Question: Example data:
'''
df <- structure(
list(
group = c(1, 1, 1, 1, 1, 1, 1, 1, 1, 1, 1, 1, 1, 1, 1, 1, 1, 1, 1, 1, 1, 1, 1, 1, 1, 1, 1, 1, 1, 1, 1, 1, 1, 1, 1, 1, 1, 1, 1, 1, 1, 1, 1, 1, 1, 1, 1, 1, 1, 1, 1, 1, 1, 1, 1, 1, 1, 1, 1, 1, 1, 1, 1, 1, 1, 1, 1, 1, 1, 1, 1, 1, 1, 1, 1, 1, 1, 1, 1, 1, 1, 1, 1, 1, 1, 1, 1, 1, 1, 1, 1, 1, 1, 1, 1, 1, 1, 1, 1, 1, 1, 1, 1, 1, 1, 1, 1, 1, 1, 1, 1, 1, 1, 1, 1, 1, 1, 1, 1, 1, 1, 1, 1, 1, 1, 1, 1, 1, 1, 1, 1, 1, 1, 1, 1, 1, 1, 1, 1, 1, 1, 1, 1, 1, 1, 1, 1, 1, 1, 1, 1, 1, 1, 1, 1, 2, 2, 2, 2, 3, 4, 5, 5, 5, 5, 5, 5, 5, 5, 5, 5, 5, 5, 5, 5, 5, 5, 5, 5, 5, 5, 5, 5, 5, 5, 5, 5, 5, 5, 5, 5, 5, 5, 5, 5, 5, 5, 5, 5, 5, 5, 5, 5, 5, 5, 5, 5, 5, 5, 5, 5, 5, 5, 5, 5, 5, 5, 5, 5, 5, 5, 5, 5, 5, 5, 5, 5, 5, 5, 5, 5, 5, 5, 5, 5, 5, 5, 5, 5, 5, 5, 5, 5, 5, 5, 5, 5, 5, 5, 5, 5, 5, 5, 5, 5, 5, 5, 5, 5, 5, 5, 5, 5, 5, 5, 5, 5, 5, 5, 5, 5, 5, 5, 5, 5, 5, 5, 5, 5, 5, 5, 5, 5, 5, 5, 5, 5, 5, 5, 5, 5, 5, 5, 5, 5, 5, 5, 5, 5, 5, 5, 5, 5, 5, 5, 5, 5, 5, 5, 5, 5, 5, 5, 5, 5, 5, 5, 5, 5, 5, 5, 5, 5, 5, 5, 5, 5, 5, 5, 5, 5, 5, 5, 5, 5, 5, 5, 5, 5, 5, 5, 5, 5, 5, 5, 5, 5, 5, 5, 5, 5, 5, 5, 5, 5, 5, 5, 5, 5, 5, 5, 5, 5, 5, 5, 5, 5, 5, 5, 5, 5, 5, 5, 5, 5, 5, 5, 5, 5, 5, 5, 5, 5, 5, 5, 5, 5, 5, 5, 5, 5, 5, 5, 5, 5, 5, 5, 5, 5, 5, 5, 5, 5, 5, 5, 5, 5, 5, 5, 5, 5, 5, 5, 5, 5, 5, 5, 5, 5, 5, 5, 5, 5, 5, 5, 5, 5, 5, 5, 5, 5, 5, 5, 5, 5, 5, 5, 5, 5, 5, 5, 5, 5, 5, 5, 5, 5, 5, 5, 5, 5, 5, 5, 5, 5, 5, 5, 5, 5, 5, 5, 5, 5, 5, 5, 5, 5, 5, 5, 5, 5, 5, 5, 5, 5, 5, 5, 5, 5, 5, 5, 5, 5, 5, 5, 5, 5, 5, 5, 5, 5, 5, 5, 5, 5, 5, 5, 5, 5, 5, 5, 5, 5, 5, 5, 5, 5, 5, 5, 5, 5, 5, 5, 5, 5, 5, 5, 5, 5, 5, 5, 5, 5, 5, 5, 5, 5, 5, 5, 5, 5, 5, 5, 5, 5, 5, 5, 5, 5, 5, 5, 5, 5, 5, 5, 5, 5, 5, 5, 5, 5, 5, 5, 5, 5, 5, 5, 5, 5, 5, 5, 5, 5, 5, 5, 5, 5, 5, 5, 5, 5, 5, 5, 5, 5, 5, 5, 5, 5, 5, 5, 5, 5, 5, 5, 5, 5, 5, 5, 5, 5, 5, 5, 5, 5, 5, 5, 5, 5, 5, 5, 5, 5, 5, 5, 5, 5, 5, 5, 5, 5, 5, 5, 5, 5, 5, 5, 5, 5, 5, 5, 5, 5, 5, 5, 5, 5, 5, 5, 5, 5, 5, 5, 5, 5, 5, 5, 5, 5, 5, 5, 5, 5, 5, 5, 5, 5, 5, 5, 5, 5, 5, 5, 5, 5, 5, 5, 5, 5, 5, 5, 5, 5, 5, 5, 5, 5, 5, 5, 5, 5, 5, 5, 5, 5, 5, 5, 5, 5, 5, 5, 5, 5, 5, 5, 5, 5, 5, 5, 5, 5, 5, 5, 5, 5, 5, 5, 5, 5, 5, 5, 5, 5, 5, 5, 5, 5, 5, 5, 5, 5, 5, 5, 5, 5, 5, 5, 5, 5, 5, 5, 5, 5, 5, 5, 5, 5, 5, 5, 5, 5, 5, 5, 5, 5, 5, 5, 5, 5, 5, 5, 5, 5, 5, 5, 5, 5, 5, 5, 5, 5, 5, 5, 5, 5, 5, 5, 5, 5, 5, 5, 5, 5, 5, 5, 5, 5, 5, 5, 5, 5, 5, 5, 5, 5, 5, 5, 5, 5, 5, 5, 5, 5, 5, 5, 5, 5, 5, 5, 5, 5, 5, 5, 5, 5, 5, 5, 5, 5, 5, 5, 5, 5, 5, 5, 5, 5, 5, 5, 5, 5, 5, 5, 5, 5, 5, 5, 5, 5, 5, 5, 5, 5, 5, 5, 5, 5, 5, 5, 5, 5, 5, 5, 5, 5, 5, 5, 5, 5, 5, 5, 5, 5, 5, 5, 5, 5, 5, 5, 5, 5, 5, 5, 5, 5, 5, 5, 6, 7, 7, 7, 8, 9, 9, 9, 9, 9, 9, 9, 9, 9, 9, 9, 9, 9, 9, 9, 9, 10, 10, 10, 10, 10, 10, 10, 10, 10, 10, 11, 11, 11, 11, 11, 11, 11, 11, 11, 11, 11, 11, 11, 11, 11, 11, 11, 11, 11, 11, 11, 11, 11, 11, 11, 11, 11, 11, 11, 11, 11, 11, 11, 11, 11, 11, 11, 11, 11, 11, 11, 11, 11, 11, 11, 11, 11, 11, 11, 11, 11, 11, 11, 11, 11, 11, 11, 11, 11, 11, 11, 11, 11, 11, 11, 11, 11, 11, 11, 11, 11, 11, 11, 11, 11, 11, 11, 11, 11, 11, 11, 11, 11, 11, 11, 11, 11, 11, 11, 11, 11, 11, 11, 11, 11, 11, 11, 11, 11, 11, 11, 11, 11, 11, 11, 11, 11, 11, 11, 11, 11, 11),
val = c(0, 0, 0, 0, 0, 0, 0, 0, 0, 0, 0, 0, 0, 0, 0, 0, 0, 0, 0, 0, 0, 0, 0, 0, 0, 0, 0, 0, 0, 0, 0, 0, 0, 0, 0, 0, 0, 0, 0, 0, 0, 0, 0, 0, 0, 0, 0, 0, 0, 0, 0, 0, 0, 0, 0, 0, 0, 0, 0, 0, 0, 0, 0, 0, 0, 0, 0, 0, 0, 0, 0, 0, 0, 0, 0, 0, 0, 0, 0, 0, 0, 0, 0, 0, 0, 0, 0, 0, 0, 0, 0, 0, 0, 0, 0, 0, 0, 0, 0, 0, 0, 0, 0, 0, 0, 0, 0, 0, 0, 0, 0, 0, 0, 0, 0, 0, 0, 0, 0, 0, 0, 0, 0, 0, 0, 0, 0, 0, 0, 0, 0, 0, 0, 0, 0, 0, 0, 0, 0, 0, 0, 0, 0, 0, 0, 0, 0, 0, 0, 0, 0, 0, 0, 0, 0, 0.000141111115226522, 0, 0, 0, 0.00127000000793487, 0.00070555554702878, 0.000141111115226522, 0, 0, 0, 0, 0, 0, 0, 0, 0, 0, 0, 0, 0, 0, 0, 0, 0, 0, 0, 0, 0, 0, 0, 0, 0, 0, 0, 0, 0, 0, 0, 0, 0, 0, 0, 0, 0, 0, 0, 0, 0, 0, 0, 0, 0, 0, 0, 0, 0, 0, 0, 0, 0, 0, 0, 0, 0, 0, 0, 0, 0, 0, 0, 0, 0, 0, 0, 0, 0, 0, 0, 0, 0, 0, 0, 0, 0, 0, 0, 0, 0, 0, 0, 0, 0, 0, 0, 0, 0, 0, 0, 0, 0, 0, 0, 0, 0, 0, 0, 0, 0, 0, 0, 0, 0, 0, 0, 0, 0, 0, 0, 0, 0, 0, 0, 0, 0, 0, 0, 0, 0, 0, 0, 0, 0, 0, 0, 0, 0, 0, 0, 0, 0, 0, 0, 0, 0, 0, 0, 0, 0, 0, 0, 0, 0, 0, 0, 0, 0, 0, 0, 0, 0, 0, 0, 0, 0, 0, 0, 0, 0, 0, 0, 0, 0, 0, 0, 0, 0, 0, 0, 0, 0, 0, 0, 0, 0, 0, 0, 0, 0, 0, 0, 0, 0, 0, 0, 0, 0, 0, 0, 0, 0, 0, 0, 0, 0, 0, 0, 0, 0, 0, 0, 0, 0, 0, 0, 0, 0, 0, 0, 0, 0, 0, 0, 0, 0, 0, 0, 0, 0, 0, 0, 0, 0, 0, 0, 0, 0, 0, 0, 0, 0, 0, 0, 0, 0, 0, 0, 0, 0, 0, 0, 0, 0, 0, 0, 0, 0, 0, 0, 0, 0, 0, 0, 0, 0, 0, 0, 0, 0, 0, 0, 0, 0, 0, 0, 0, 0, 0, 0, 0, 0, 0, 0, 0, 0, 0, 0, 0, 0, 0, 0, 0, 0, 0, 0, 0, 0, 0, 0, 0, 0, 0, 0, 0, 0, 0, 0, 0, 0, 0, 0, 0, 0, 0, 0, 0, 0, 0, 0, 0, 0, 0, 0, 0, 0, 0, 0, 0, 0, 0, 0, 0, 0, 0, 0, 0, 0, 0, 0, 0, 0, 0, 0, 0, 0, 0, 0, 0, 0, 0, 0, 0, 0, 0, 0, 0, 0, 0, 0, 0, 0, 0, 0, 0, 0, 0, 0, 0, 0, 0, 0, 0, 0, 0, 0, 0, 0, 0, 0, 0, 0, 0, 0, 0, 0, 0, 0, 0, 0, 0, 0, 0, 0, 0, 0, 0, 0, 0, 0, 0, 0, 0, 0, 0, 0, 0, 0, 0, 0, 0, 0, 0, 0, 0, 0, 0, 0, 0, 0, 0, 0, 0, 0, 0, 0, 0, 0, 0, 0, 0, 0, 0, 0, 0, 0, 0, 0, 0, 0, 0, 0, 0, 0, 0, 0, 0, 0, 0, 0, 0, 0, 0, 0, 0, 0, 0, 0, 0, 0, 0, 0, 0, 0, 0, 0, 0, 0, 0, 0, 0, 0, 0, 0, 0, 0, 0, 0, 0, 0, 0, 0, 0, 0, 0, 0, 0, 0, 0, 0, 0, 0, 0, 0, 0, 0, 0, 0, 0, 0, 0, 0, 0, 0, 0, 0, 0, 0, 0, 0, 0, 0, 0, 0, 0, 0, 0, 0, 0, 0, 0, 0, 0, 0, 0, 0, 0, 0, 0, 0, 0, 0, 0, 0, 0, 0, 0, 0, 0, 0, 0, 0, 0, 0, 0, 0, 0, 0, 0, 0, 0, 0, 0, 0, 0, 0, 0, 0, 0, 0, 0, 0, 0, 0, 0, 0, 0, 0, 0, 0, 0, 0, 0, 0, 0, 0, 0, 0, 0, 0, 0, 0, 0, 0, 0, 0, 0, 0, 0, 0, 0, 0, 0, 0, 0, 0, 0, 0, 0, 0, 0, 0, 0, 0, 0, 0, 0, 0, 0, 0, 0, 0, 0, 0, 0, 0, 0, 0, 0, 0, 0, 0, 0, 0, 0, 0, 0, 0, 0, 0, 0, 0, 0, 0, 0, 0, 0, 0, 0, 0, 0, 0, 0, 0, 0, 0, 0, 0, 0, 0, 0, 0, 0, 0, 0, 0, 0, 0, 0, 0, 0, 0, 0, 0, 0, 0, 0, 0, 0, 0, 0, 0, 0, 0, 0, 0, 0, 0, 0, 0, 0, 0, 0, 0, 0, 0, 0, 0, 0, 0, 0, 0, 0, 0, 0, 0, 0, 0, 0, 0, 0, 0, 0, 0, 0.00127000000793487, 0.000282222230453044, 0, 0, 0.000141111115226522, 0.000282222230453044, 0, 0, 0, 0, 0, 0, 0, 0, 0, 0, 0, 0, 0, 0, 0, 0.00070555554702878, 0, 0, 0, 0, 0, 0, 0, 0, 0, 0.000141111115226522, 0, 0, 0, 0, 0, 0, 0, 0, 0, 0, 0, 0, 0, 0, 0, 0, 0, 0, 0, 0, 0, 0, 0, 0, 0, 0, 0, 0, 0, 0, 0, 0, 0, 0, 0, 0, 0, 0, 0, 0, 0, 0, 0, 0, 0, 0, 0, 0, 0, 0, 0, 0, 0, 0, 0, 0, 0, 0, 0, 0, 0, 0, 0, 0, 0, 0, 0, 0, 0, 0, 0, 0, 0, 0, 0, 0, 0, 0, 0, 0, 0, 0, 0, 0, 0, 0, 0, 0, 0, 0, 0, 0, 0, 0, 0, 0, 0, 0, 0, 0, 0, 0, 0, 0, 0, 0, 0, 0, 0, 0, 0)
),
.Names = c("group", "val"),
row.names = c(NA, -1000L),
class = c("data.table", "data.frame"),
.internal.selfref = <pointer: 0xe4d468>
)
'''
I can plot this as a timeseries per group, like so:
'''
ggplot(df, aes(x=unlist(by(val, group, seq_along)), y=val, group=group)) +
geom_line(alpha=0.5)
'''
but I want to plot a rolling mean of the data, like so:
'''
library(zoo)
ggplot(df, aes(x=unlist(by(val, group, seq_along)),
y=rollmean(val, 48, fill=NA), group=group)) +
geom_line(alpha=0.5)
'''
But this adds upticks to the end of each line, that do not exist in the data:

The upticks at 130 and 670 do not exist in the data, nor do they exist in the rolling mean, as you can see with 'rollmean(df[group==5, val], 48, fill=NA)'. So what is causing them?
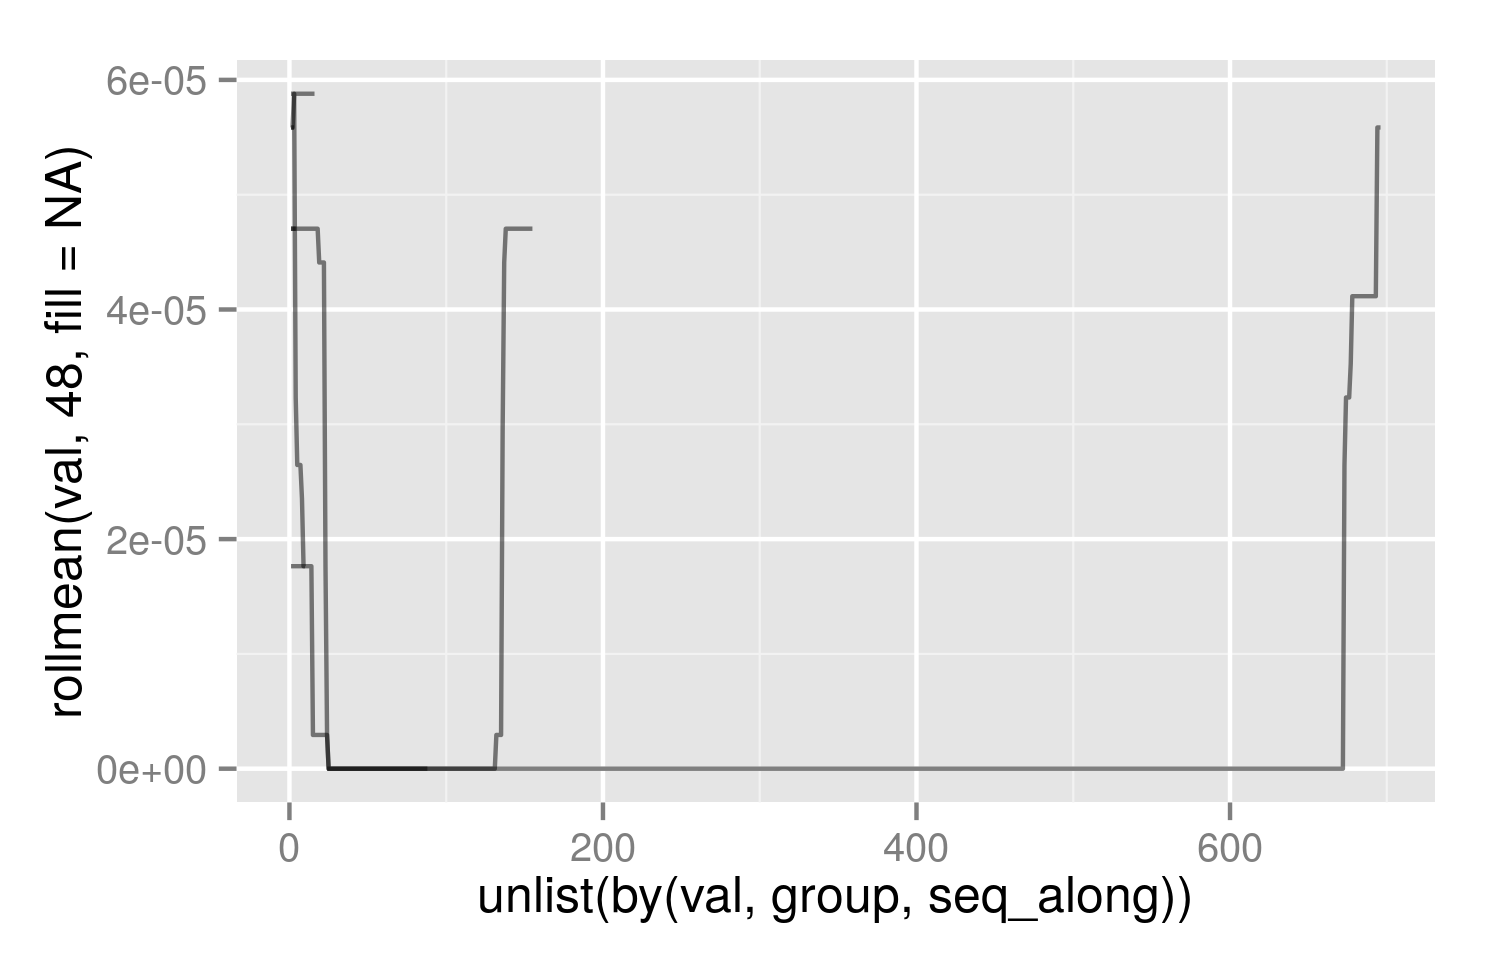
Answer: The first uptick does occur at exactly 132. In your rolling mean, you chose the default 'align', which sets it to 'center', meaning that each point is the mean of the previous 'k/2' and the 'k/2' points. Since you set 'k=48', it means that point '132' will be the mean of '(132-24):(132+24)'. You can verify that the first non-zero point is indeed 156.
'''
# First non-zero value
min(which(df$val!=0))
# 156
'''
You can also verify that the first non-zero value in the rolling mean is 132.
'''
df$rollmean <- rollmean(df$val, 48, fill=NA)
min(which(df$rollmean!=0))
# 132
'''
Additionally, it looks like you are applying your rolling mean across all groups, which you almost certainly don't want. Try splitting by group, like you did with 'by' to create the 'time' variable. Here is an example:
'''
# Set a time variable before hand
df$time <- with(df, unlist(by(val, group, seq_along)))
df$group <- as.factor(df$group)
k=48
# Remove those groups wtihout enough values for rolling mean of k window
df.subset <- df[df$group %in% names(which(table(df$group) >= k)),]
# Calculate a rolling mean on each group
df.subset$rollmean <- unlist(by(df.subset$val, df.subset$group, FUN=rollmean, k=k, fill=NA))
# Plot
ggplot(df.subset, aes(x=time,
y=rollmean,
colour=group)) + geom_line()
'''